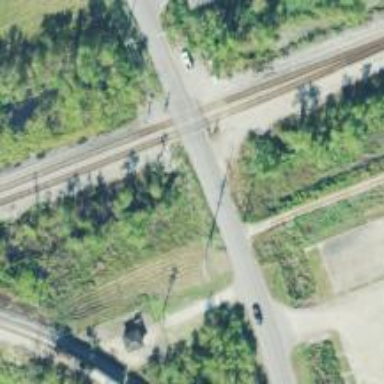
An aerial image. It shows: Railway signal.